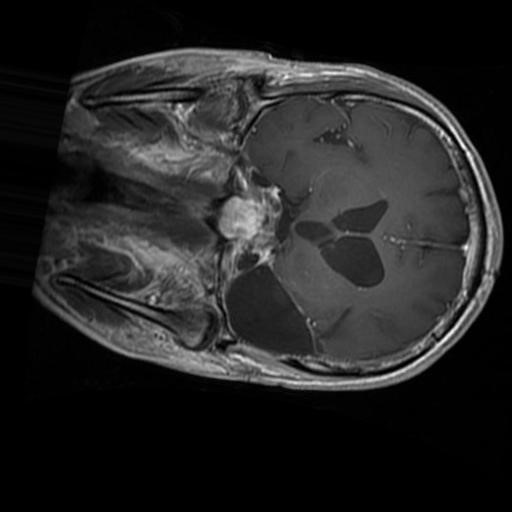
Label: brain_glioma